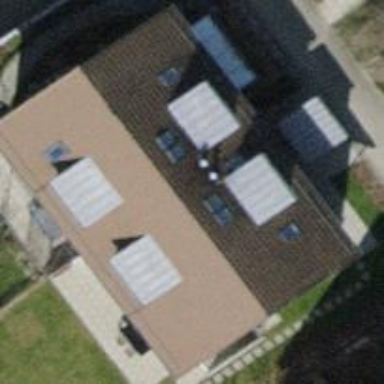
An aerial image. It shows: Semi-detached house with gabled roof.